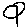
Label: fish